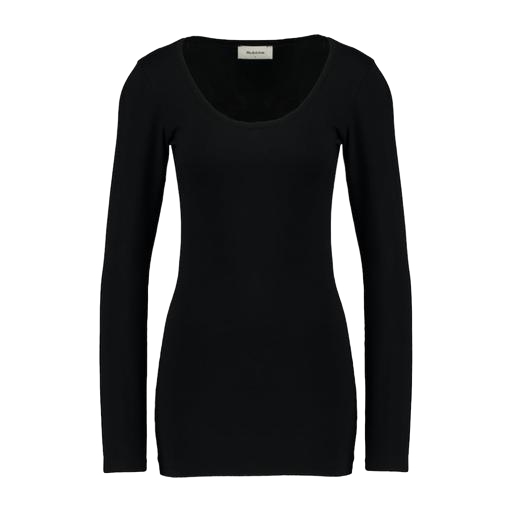
black long-sleeved jersey top, black long-sleeved top, long sleeved black top, white background